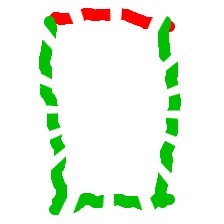
Shape: rectangle